Field crop: maize
Growth stage: 2
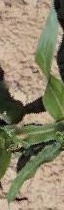
Species: maize